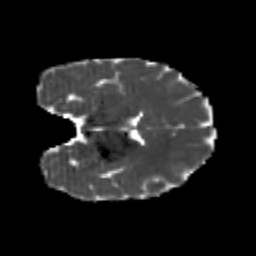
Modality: MD
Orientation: coronal
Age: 24
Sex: female
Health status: healthy
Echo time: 0.074 s